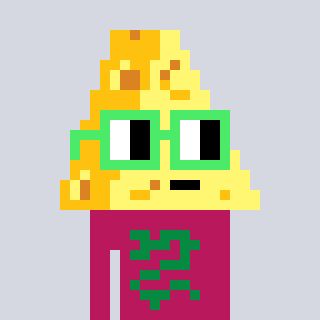
a pixel art character with square light green glasses, a cheese-shaped head and a darkpink-colored body on a cool background